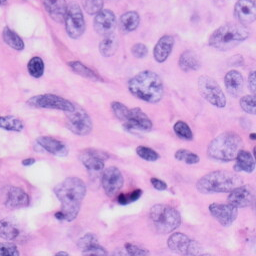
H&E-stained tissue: Skin